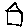
Label: house